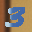
Label: 3